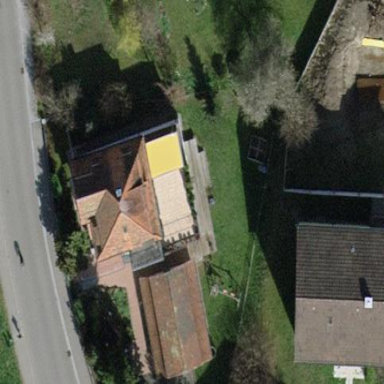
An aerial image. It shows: Detached building with mansard roof shape.